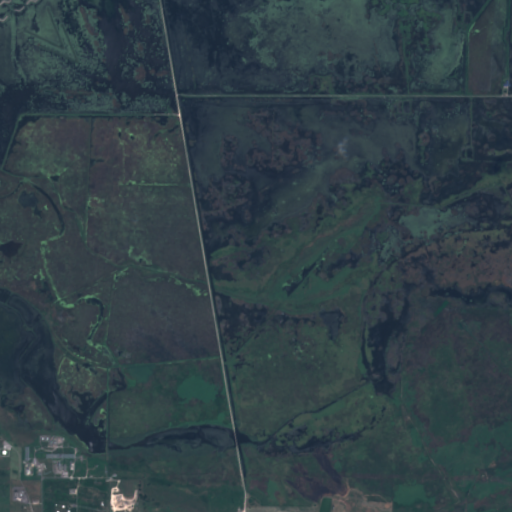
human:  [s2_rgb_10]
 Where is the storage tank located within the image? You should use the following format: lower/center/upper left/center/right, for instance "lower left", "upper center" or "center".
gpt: The storage tank is located in the lower left of the image.
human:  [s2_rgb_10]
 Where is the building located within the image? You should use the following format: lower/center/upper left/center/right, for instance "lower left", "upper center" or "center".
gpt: The building is located in the lower left of the image.
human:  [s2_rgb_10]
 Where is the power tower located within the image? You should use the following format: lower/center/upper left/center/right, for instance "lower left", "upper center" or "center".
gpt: There is no power tower in the image.